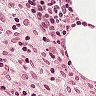
Metastatic tissue present: no